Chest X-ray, AP view. Patient: 54 years old, sex M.
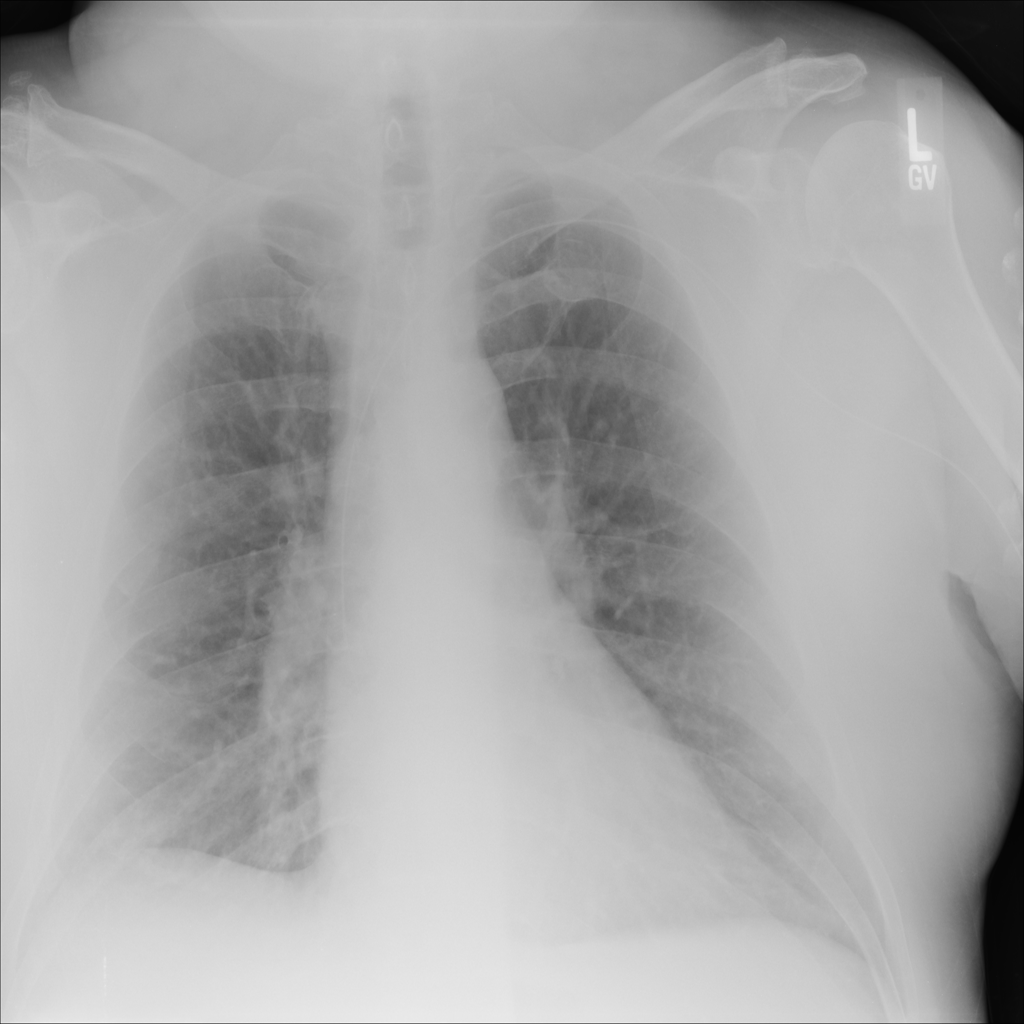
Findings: No Finding